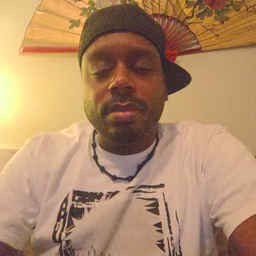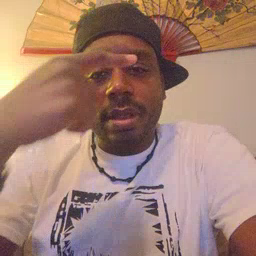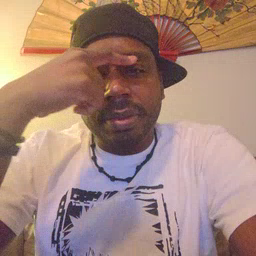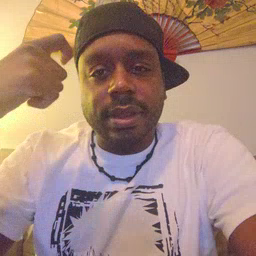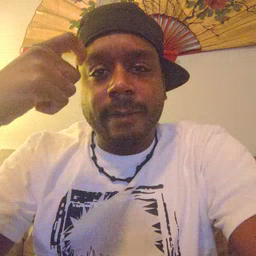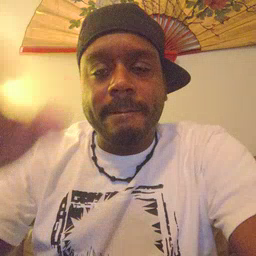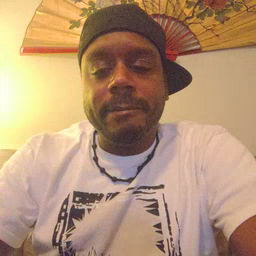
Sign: because